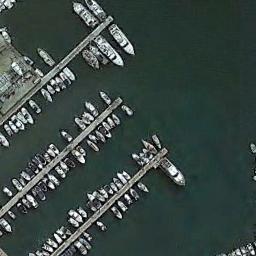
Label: harbor